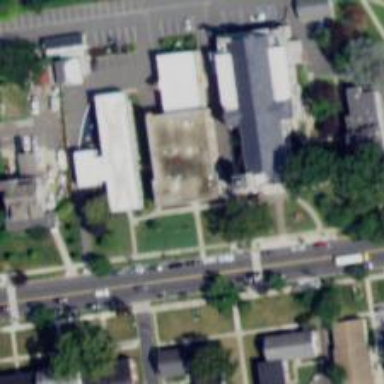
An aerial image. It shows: School building.